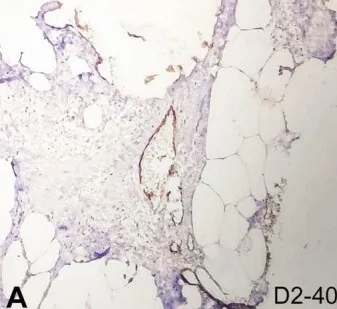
Photomicrographs of surgical sections stained with immunohistochemistry. D2-40 positive endothelial cells lining the lymphatic channels (200x).
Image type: pathology (immunostaining)